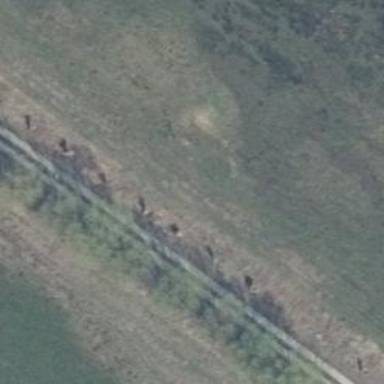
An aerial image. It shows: Row of trees in natural setting.